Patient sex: F
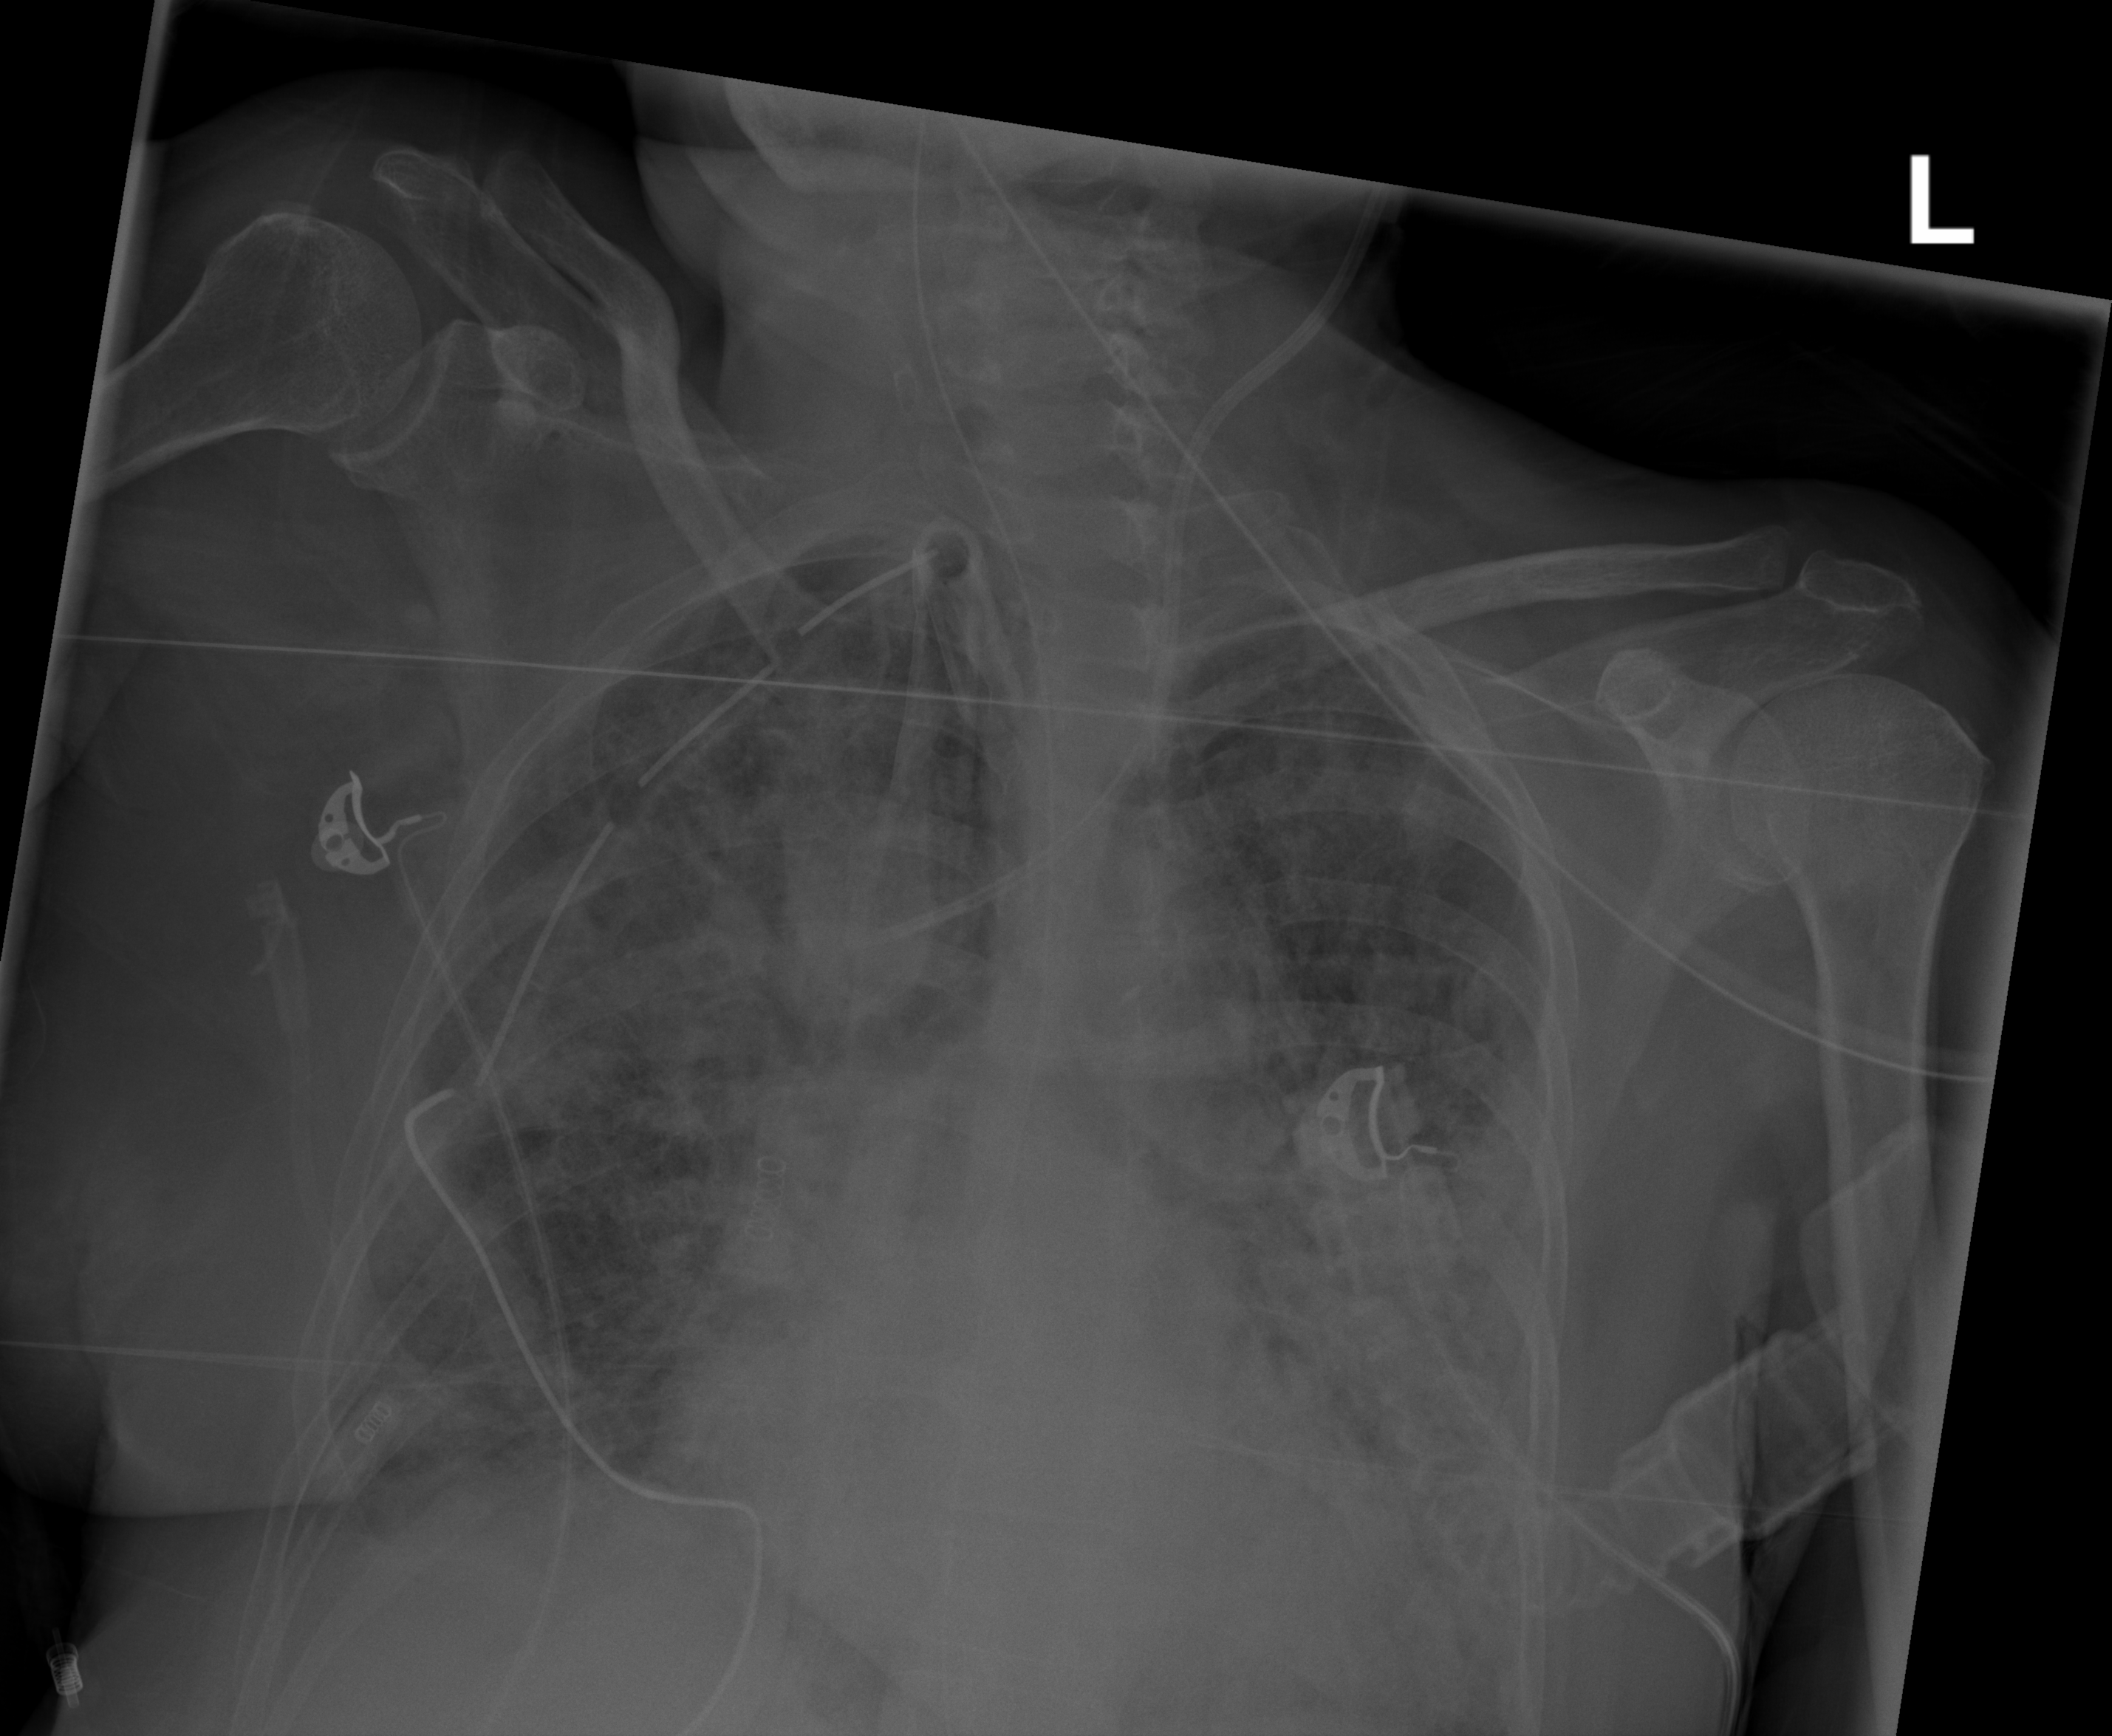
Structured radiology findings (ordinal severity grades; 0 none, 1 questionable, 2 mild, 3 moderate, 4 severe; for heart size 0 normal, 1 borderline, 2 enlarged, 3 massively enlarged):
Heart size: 2
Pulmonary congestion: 2
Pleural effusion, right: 2
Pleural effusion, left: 2
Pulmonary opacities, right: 3
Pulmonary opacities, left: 3
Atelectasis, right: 3
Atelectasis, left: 3